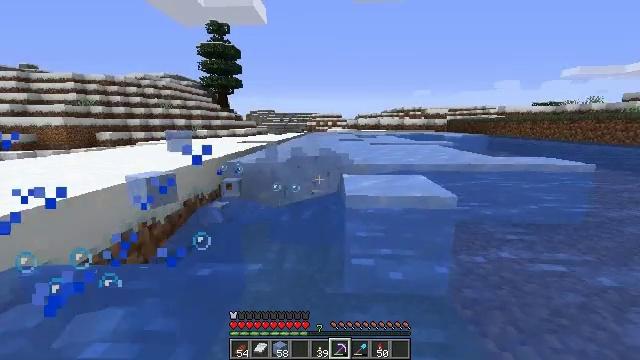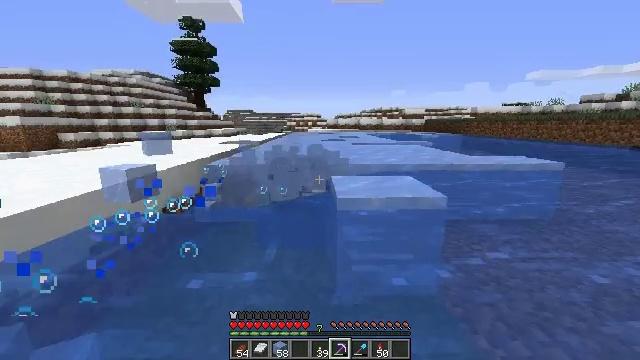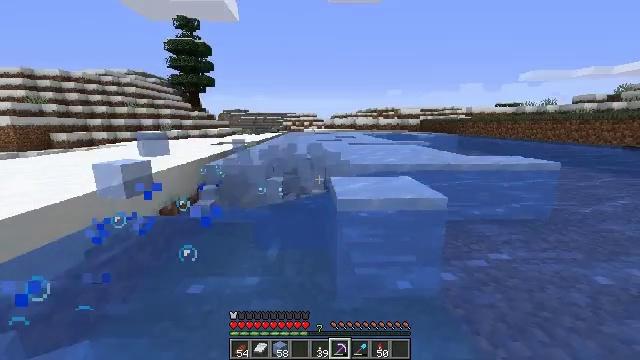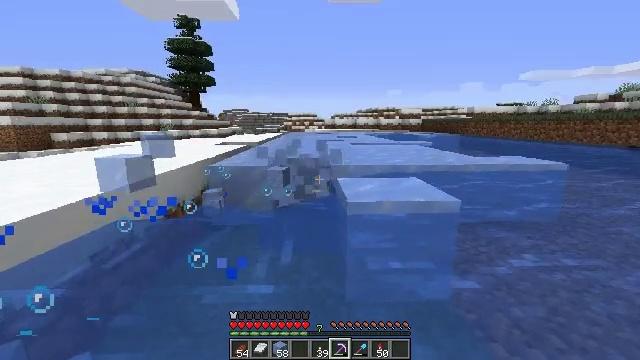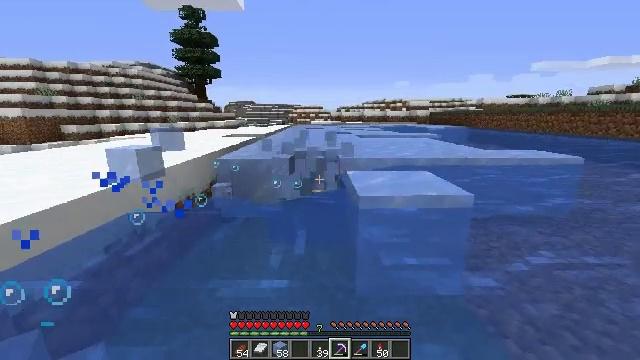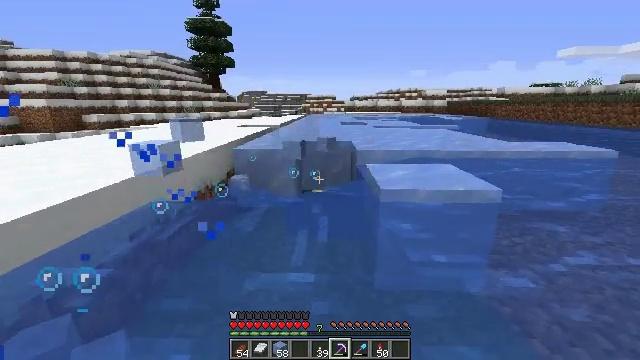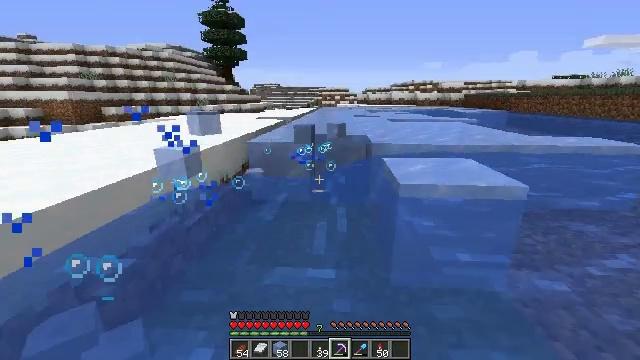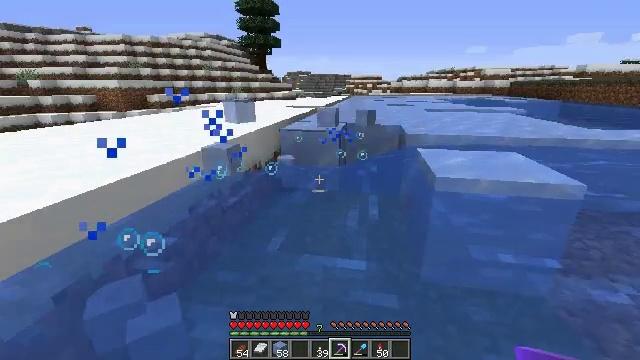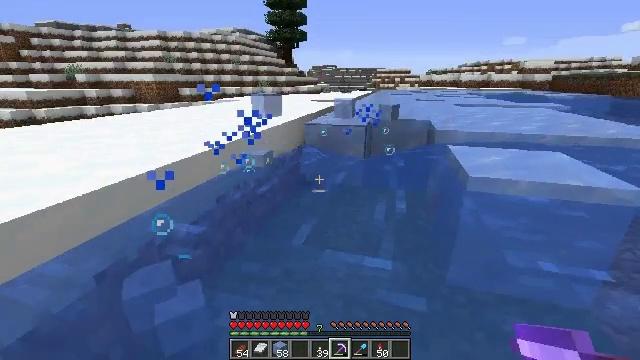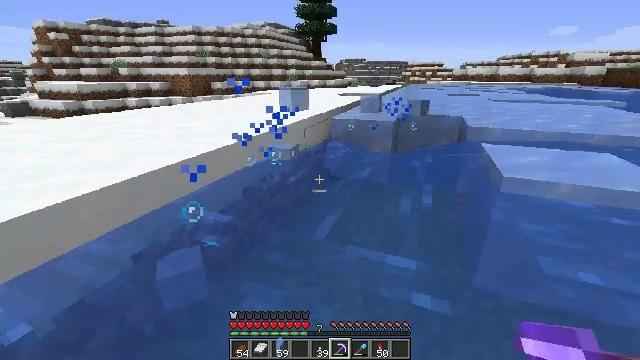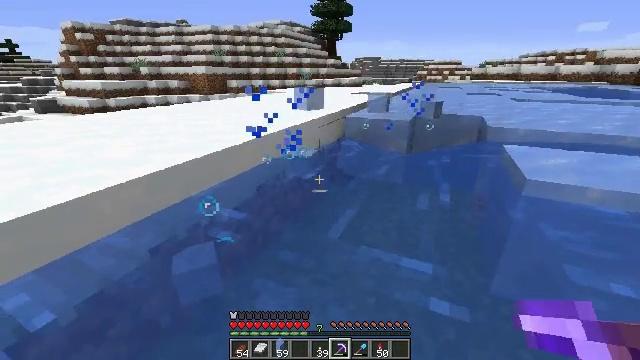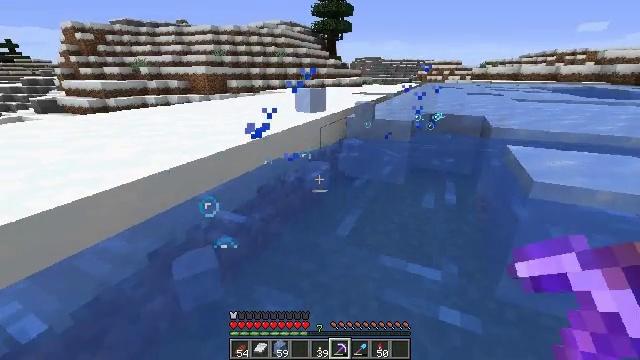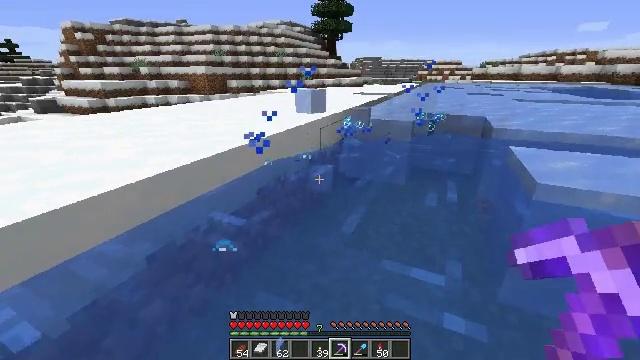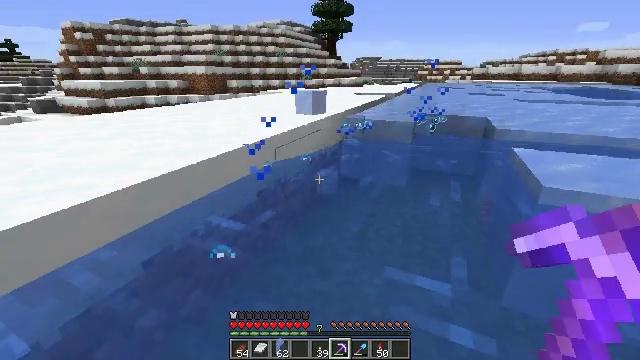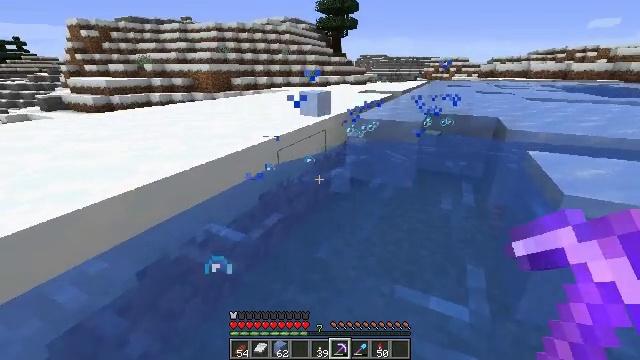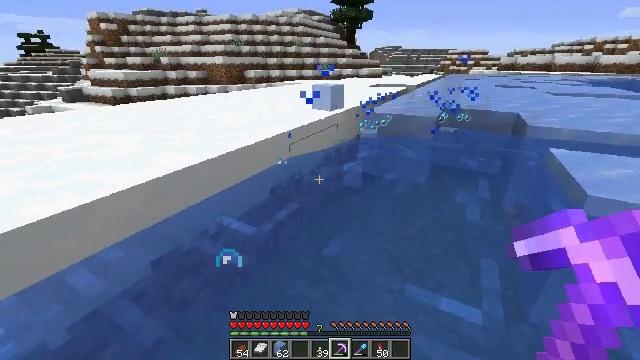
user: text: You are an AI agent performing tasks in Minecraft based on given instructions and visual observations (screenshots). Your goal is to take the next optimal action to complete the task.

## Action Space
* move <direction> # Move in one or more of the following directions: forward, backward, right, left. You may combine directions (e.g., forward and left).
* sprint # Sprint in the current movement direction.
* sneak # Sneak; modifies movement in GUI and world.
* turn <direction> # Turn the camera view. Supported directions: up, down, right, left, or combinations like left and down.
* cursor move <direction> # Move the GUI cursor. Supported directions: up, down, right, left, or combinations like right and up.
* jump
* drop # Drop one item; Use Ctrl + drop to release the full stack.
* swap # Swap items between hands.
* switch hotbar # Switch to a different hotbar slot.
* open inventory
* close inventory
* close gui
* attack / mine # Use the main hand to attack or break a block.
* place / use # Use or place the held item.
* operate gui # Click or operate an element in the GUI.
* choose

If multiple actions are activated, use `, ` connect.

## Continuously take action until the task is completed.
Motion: motion action
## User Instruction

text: Gather ice for building or crafting.
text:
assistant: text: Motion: move forward and move left, turn right, attack / mine
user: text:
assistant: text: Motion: move forward and move left
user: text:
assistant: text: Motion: move left
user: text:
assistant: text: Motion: turn left and down
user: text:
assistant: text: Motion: turn left and down
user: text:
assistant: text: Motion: turn left and down
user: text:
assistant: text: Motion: turn left and down
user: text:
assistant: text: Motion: turn left and down
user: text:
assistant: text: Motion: turn left and down
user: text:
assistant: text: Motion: turn left
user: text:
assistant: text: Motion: move forward
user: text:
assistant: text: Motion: move forward
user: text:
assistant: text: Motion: move forward
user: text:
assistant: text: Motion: move forward
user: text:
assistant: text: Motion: move forward, turn left and down
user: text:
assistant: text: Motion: move forward, turn left
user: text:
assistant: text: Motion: move forward
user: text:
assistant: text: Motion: move forward
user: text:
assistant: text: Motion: move forward
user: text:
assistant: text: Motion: move forward
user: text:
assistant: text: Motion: move forward
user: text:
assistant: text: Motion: move forward
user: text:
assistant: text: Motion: move forward
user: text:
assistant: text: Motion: move forward, turn right
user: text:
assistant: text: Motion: move forward, turn right
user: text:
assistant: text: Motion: move forward
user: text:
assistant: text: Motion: move forward, turn right
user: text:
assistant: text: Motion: move forward, turn right and up
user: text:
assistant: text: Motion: move forward, turn up
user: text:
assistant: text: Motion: move forward, turn left